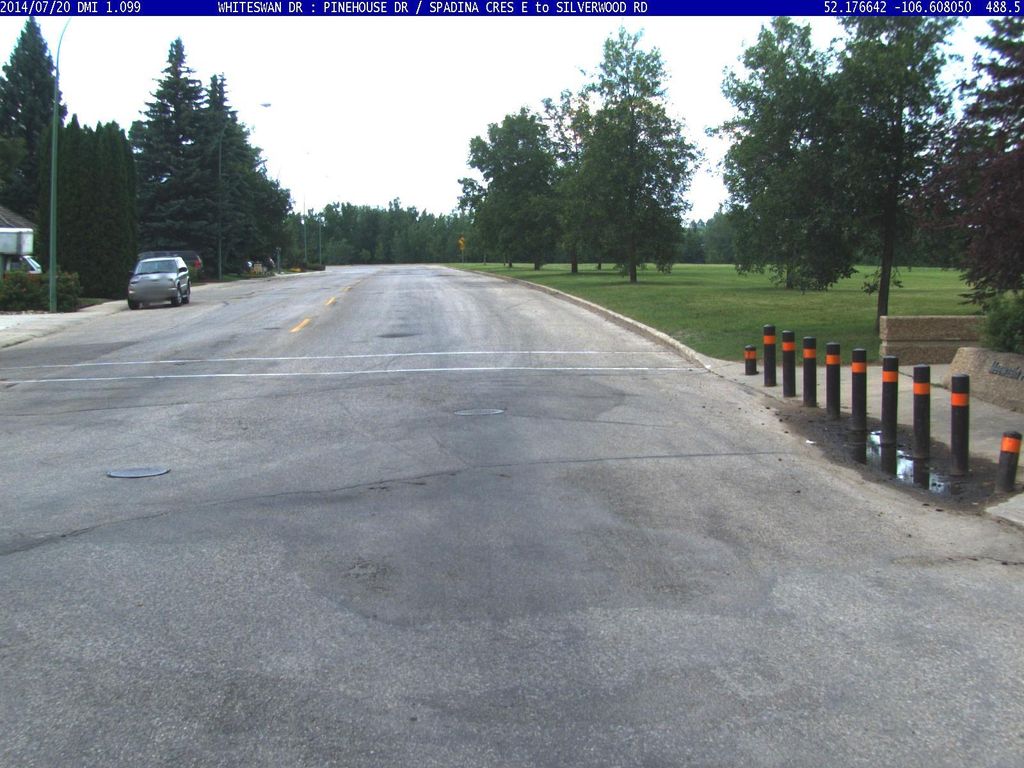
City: saskatoon